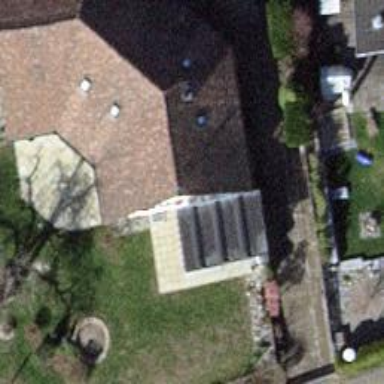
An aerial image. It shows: Detached building with gabled roof.